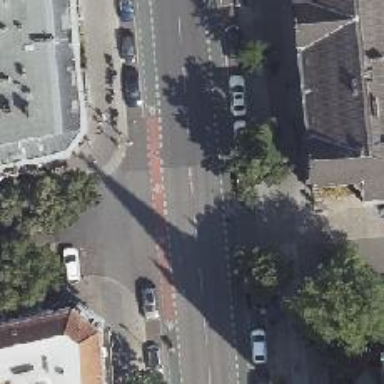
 and there are parallel parking lanes on both sides. The left cycle lane has crossing."